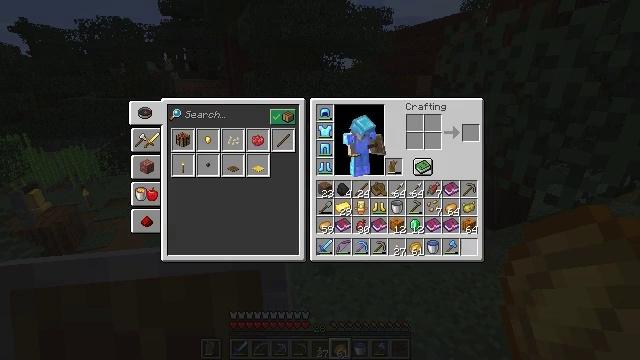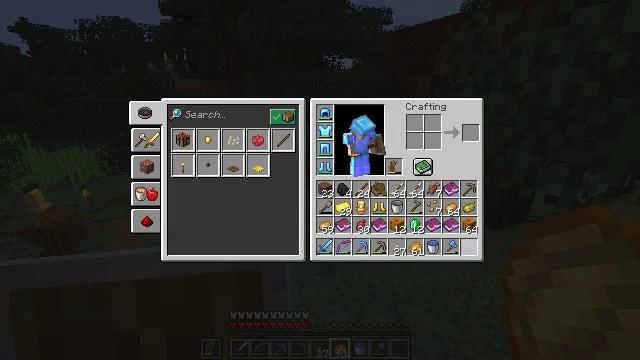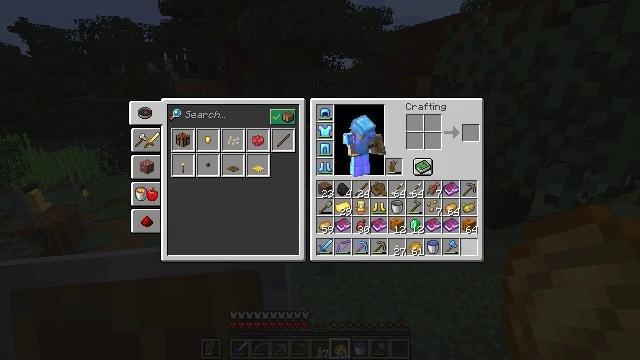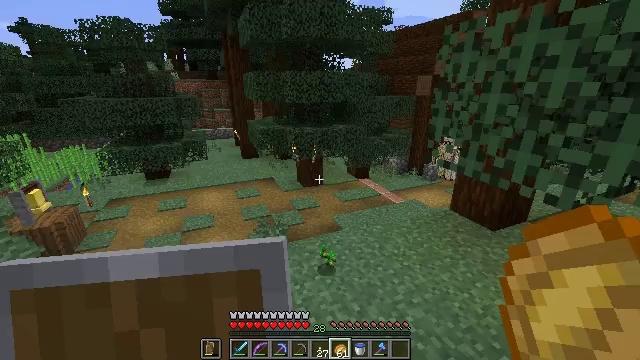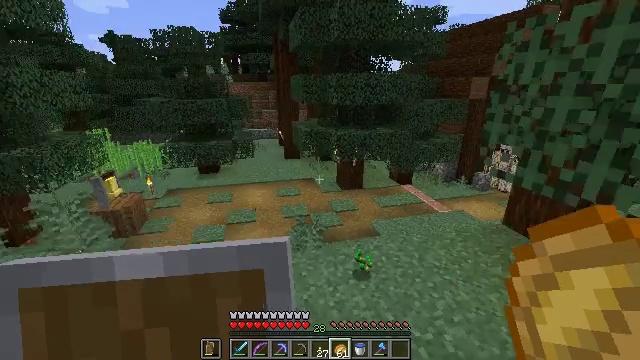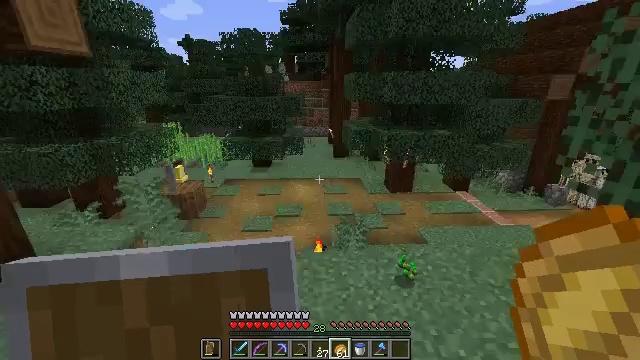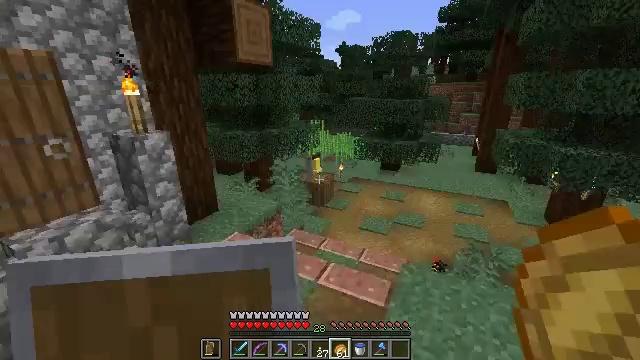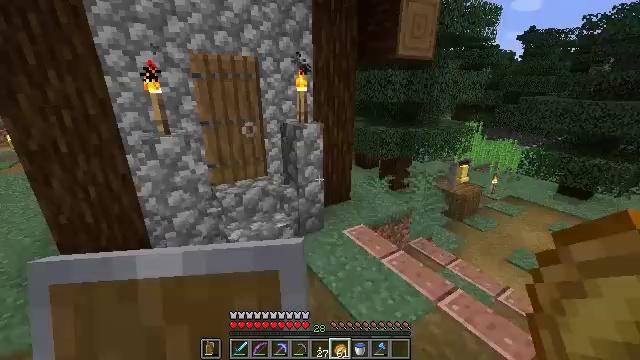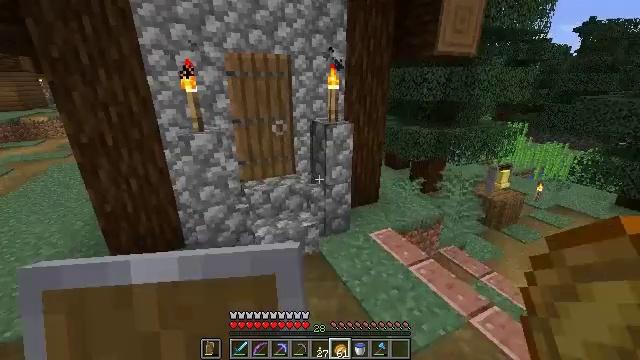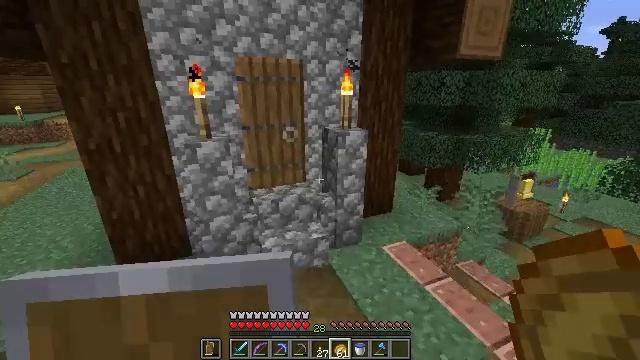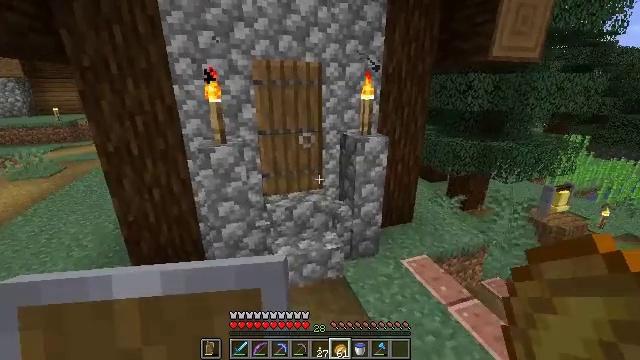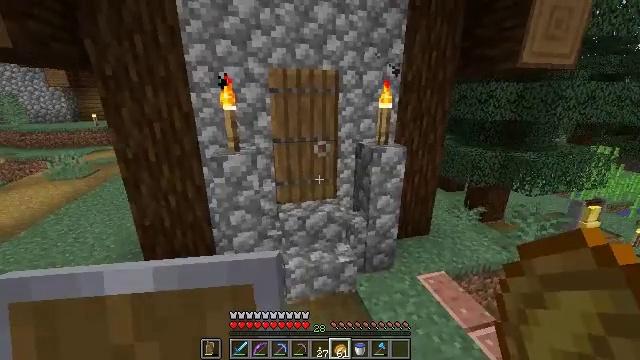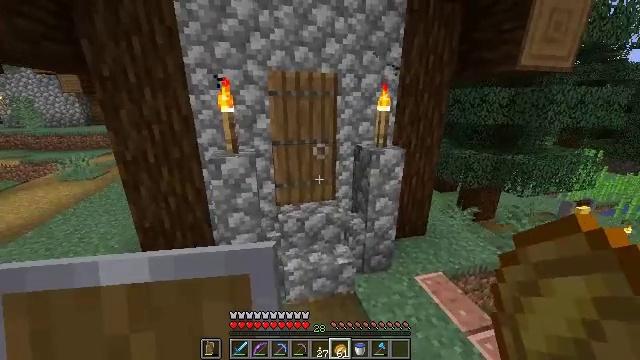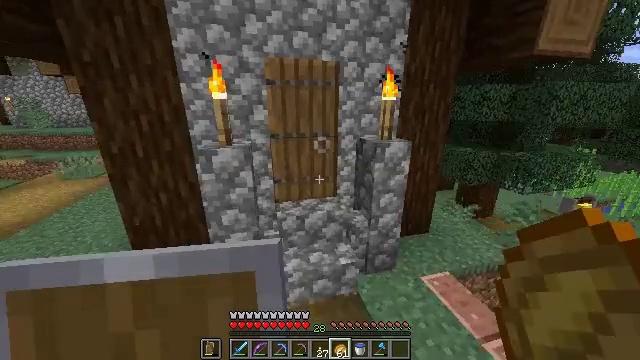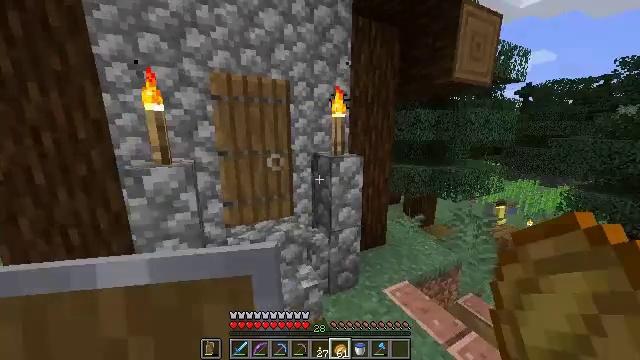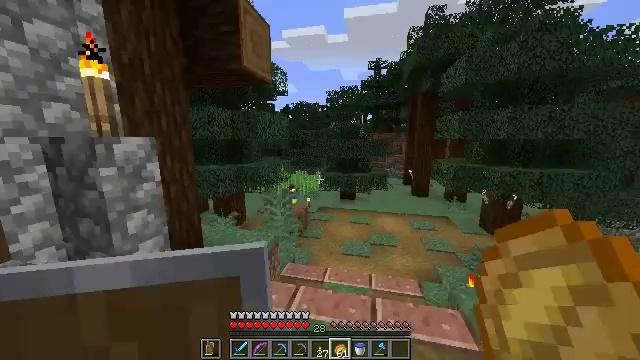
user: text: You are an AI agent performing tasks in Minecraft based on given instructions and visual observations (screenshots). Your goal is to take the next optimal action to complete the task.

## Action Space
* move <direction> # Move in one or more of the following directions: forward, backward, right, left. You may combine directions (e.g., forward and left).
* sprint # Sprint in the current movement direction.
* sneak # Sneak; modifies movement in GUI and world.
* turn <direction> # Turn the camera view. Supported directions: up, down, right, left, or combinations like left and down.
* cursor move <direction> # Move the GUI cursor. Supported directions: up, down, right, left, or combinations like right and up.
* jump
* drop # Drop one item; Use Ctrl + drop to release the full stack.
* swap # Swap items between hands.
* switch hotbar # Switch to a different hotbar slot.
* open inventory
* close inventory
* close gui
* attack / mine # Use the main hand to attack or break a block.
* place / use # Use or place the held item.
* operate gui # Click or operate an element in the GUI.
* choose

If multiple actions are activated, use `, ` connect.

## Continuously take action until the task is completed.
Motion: motion action
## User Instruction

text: Craft a melon.
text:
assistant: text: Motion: sneak
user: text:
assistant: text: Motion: sneak
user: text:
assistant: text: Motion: no_op
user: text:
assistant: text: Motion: turn left, close gui
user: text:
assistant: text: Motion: turn left
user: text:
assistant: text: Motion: turn left
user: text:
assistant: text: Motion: move forward, turn left
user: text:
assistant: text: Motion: move forward, turn left
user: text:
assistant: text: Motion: move forward, turn left
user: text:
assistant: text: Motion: move forward, sprint, turn left
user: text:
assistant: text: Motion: move forward, sprint, turn left and up
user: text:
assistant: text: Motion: move forward, sprint
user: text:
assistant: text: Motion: move forward
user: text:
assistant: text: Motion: move forward, turn right and up
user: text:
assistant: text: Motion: move forward, turn right and up
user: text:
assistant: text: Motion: move forward, turn right and down
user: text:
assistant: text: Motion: move forward, sprint
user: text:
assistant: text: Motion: move forward, sprint
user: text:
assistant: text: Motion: move forward, sprint, turn right
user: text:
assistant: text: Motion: move forward, turn right
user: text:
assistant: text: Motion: move forward, sprint, turn right
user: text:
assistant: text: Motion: move forward, sprint, turn right
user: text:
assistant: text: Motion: move forward, sprint, turn right
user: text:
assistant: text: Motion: move forward, turn right and up
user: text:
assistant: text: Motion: move forward, turn right and up
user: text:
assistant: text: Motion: move forward, turn right and up
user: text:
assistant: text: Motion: move forward, turn left and up, jump
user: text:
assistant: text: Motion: move forward, jump
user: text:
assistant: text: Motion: move forward, jump
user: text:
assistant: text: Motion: move forward, turn right